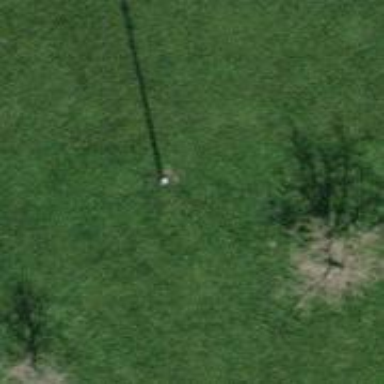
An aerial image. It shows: Power pole.